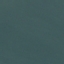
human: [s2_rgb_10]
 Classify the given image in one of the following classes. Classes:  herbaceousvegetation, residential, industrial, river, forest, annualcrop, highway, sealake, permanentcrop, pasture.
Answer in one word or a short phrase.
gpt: SeaLake